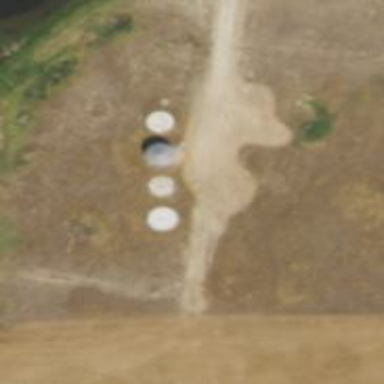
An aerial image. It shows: Silo.